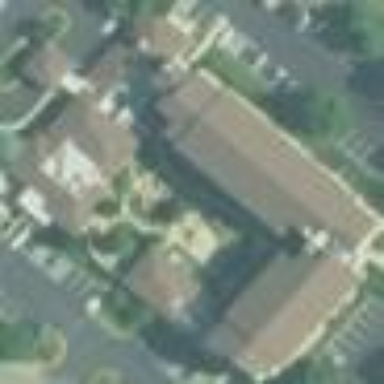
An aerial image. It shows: Hotel building.